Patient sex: M
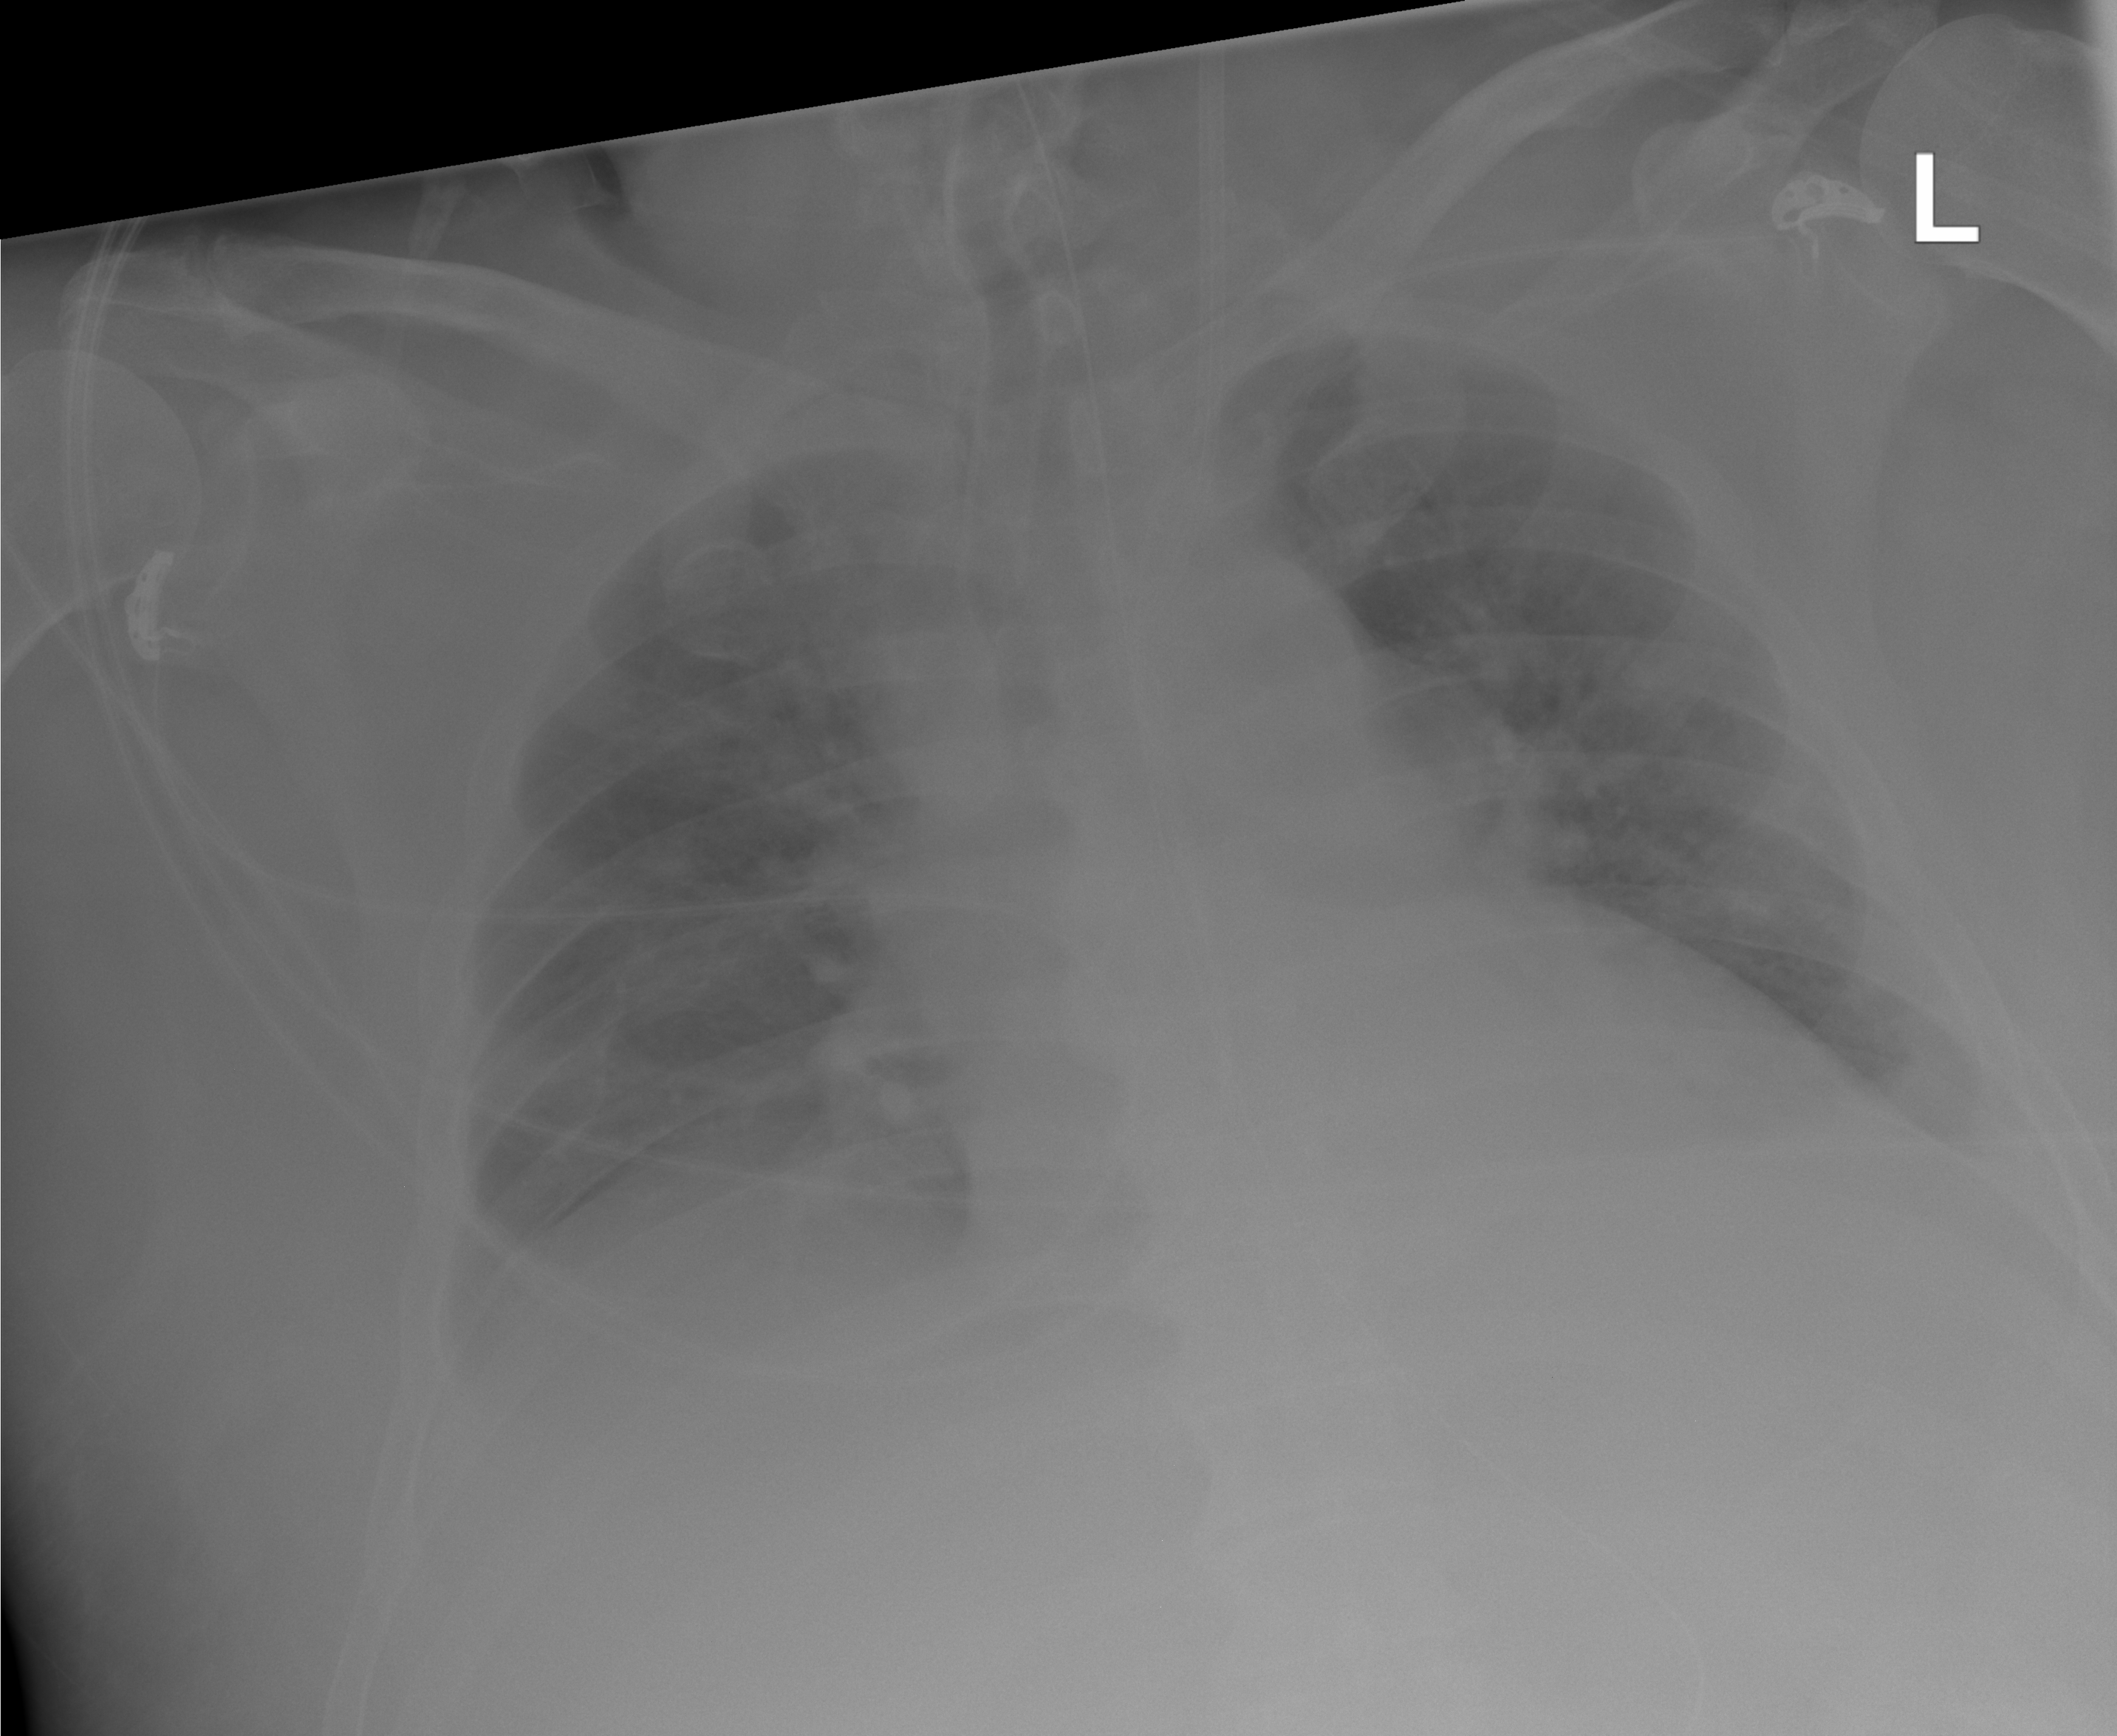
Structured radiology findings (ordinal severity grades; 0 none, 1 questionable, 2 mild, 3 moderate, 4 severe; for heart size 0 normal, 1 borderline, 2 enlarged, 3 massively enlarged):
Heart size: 2
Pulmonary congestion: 2
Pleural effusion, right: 2
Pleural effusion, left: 0
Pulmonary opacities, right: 0
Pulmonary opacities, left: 0
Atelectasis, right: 0
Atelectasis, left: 0